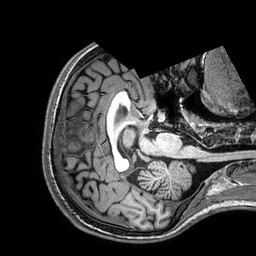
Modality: T1w
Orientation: axial
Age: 22
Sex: female
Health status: healthy
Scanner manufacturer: philips
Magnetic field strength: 3 T